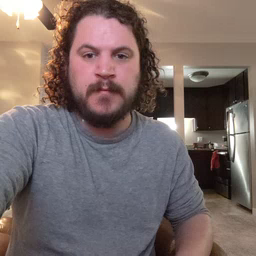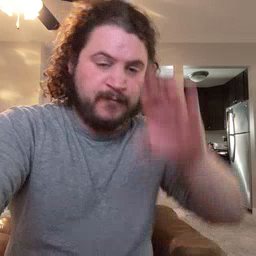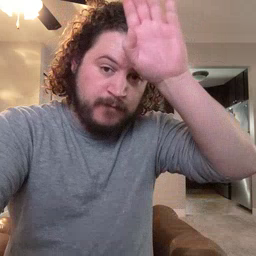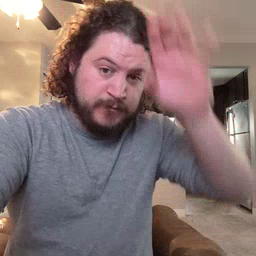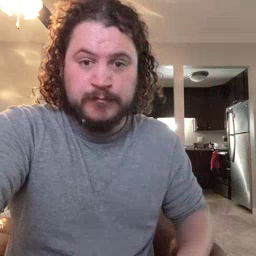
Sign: fireman